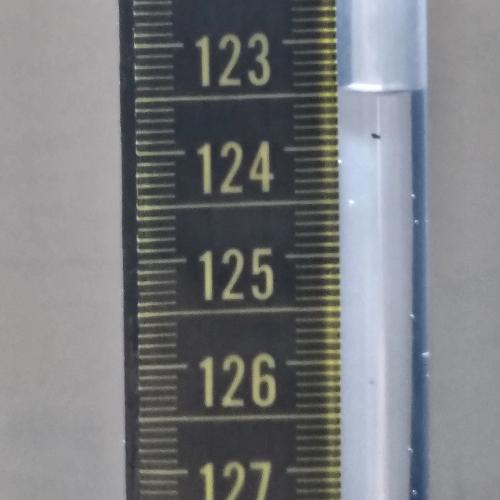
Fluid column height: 123.5 cm